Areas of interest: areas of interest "Comprehensive Gymnasium"
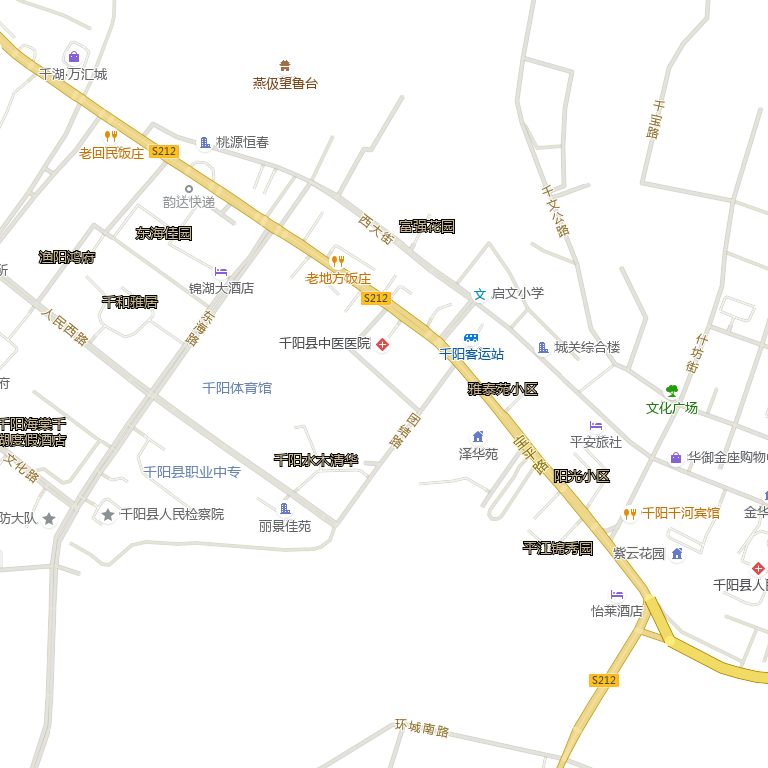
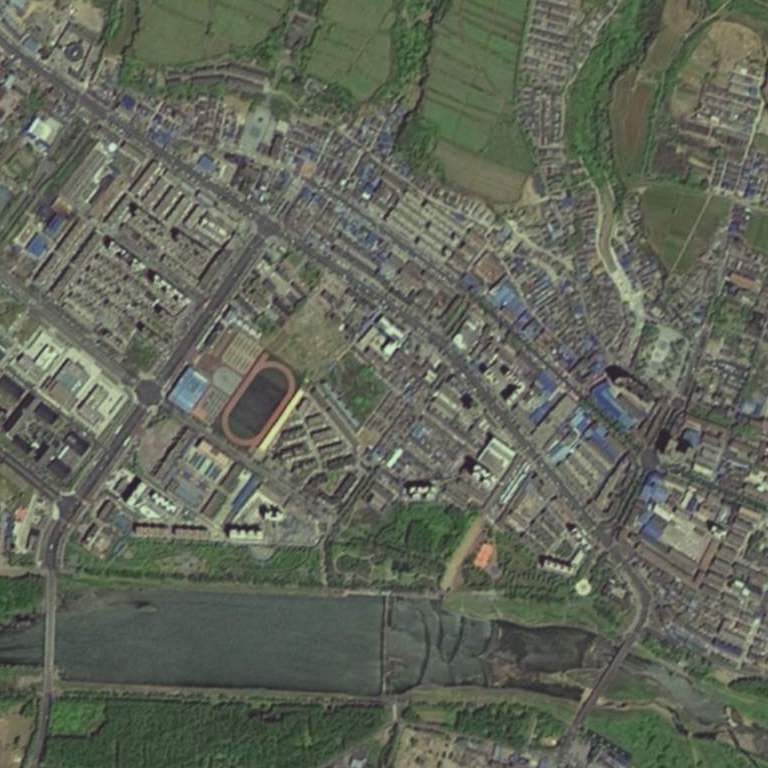